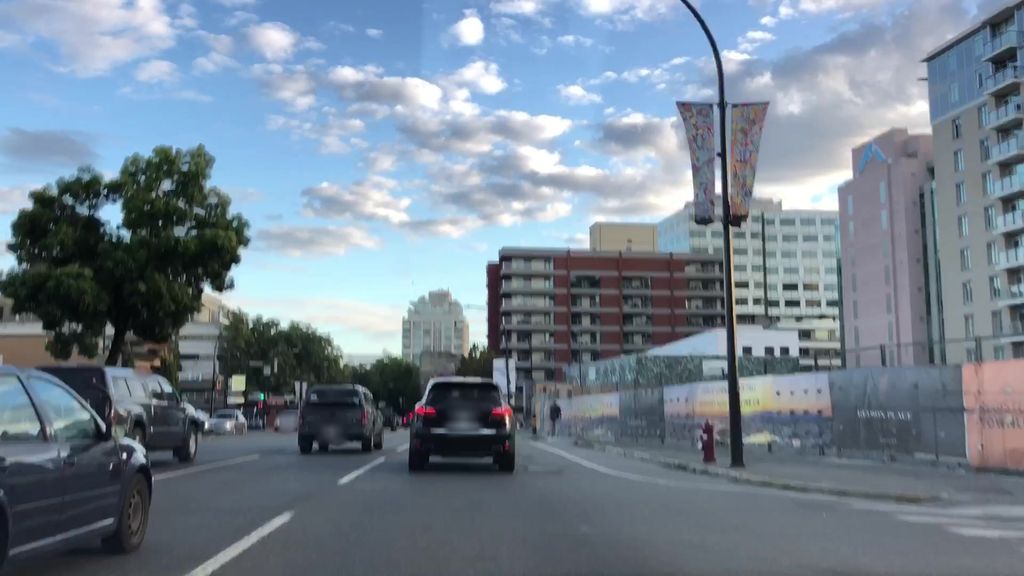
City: victoria